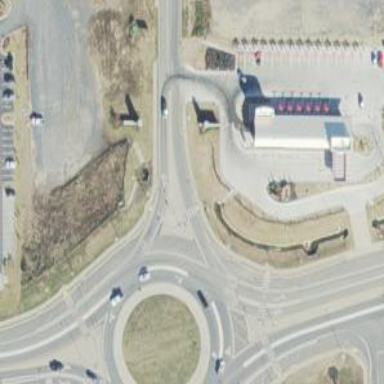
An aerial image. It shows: Footway that serves as traffic island.